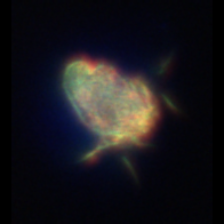
Taxon: Ciliates
Group: Other